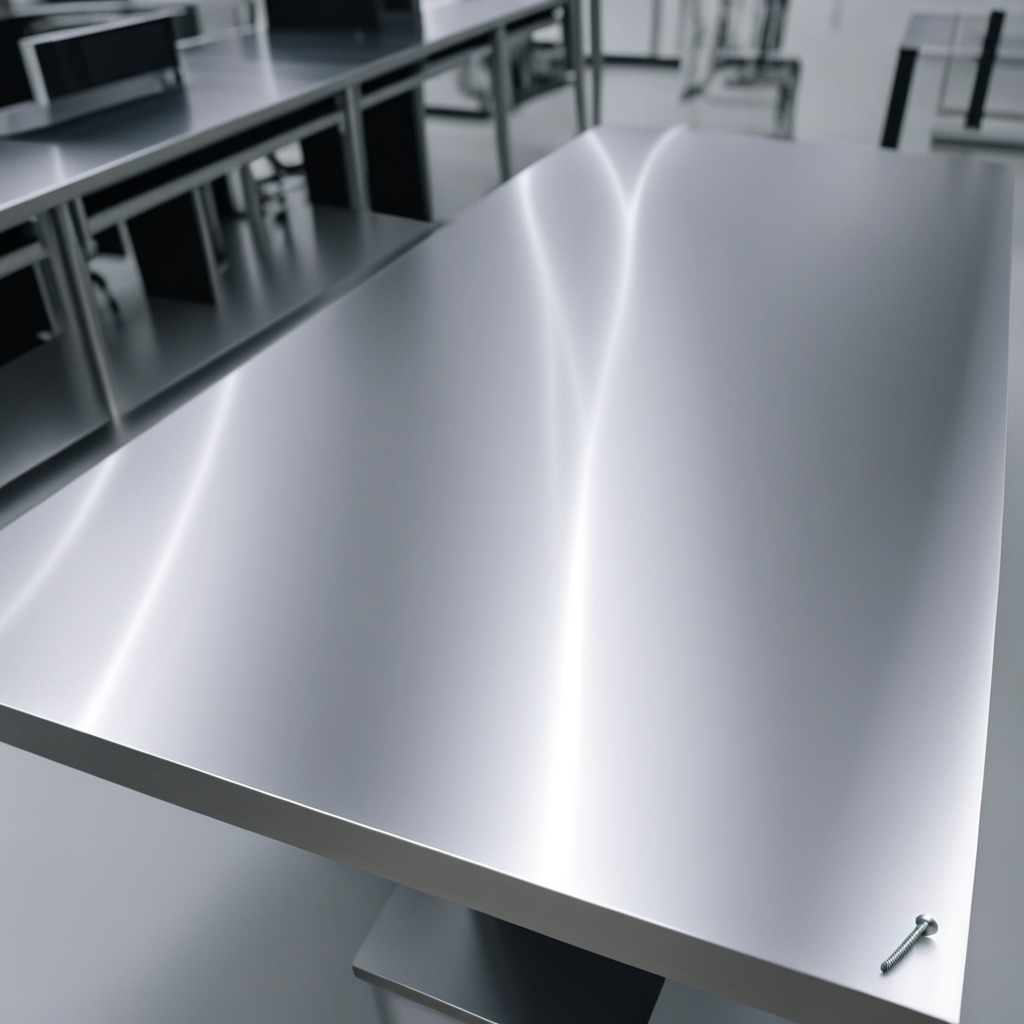
A metal screw is lying on a stainless steel table in a high-end prototyping lab.